Question:
I have to make a dynamic structure for the image above. The image represents a warehouse, with 4 corridors each one with 3 shelves. Inside the shelves theres a small amount of products (P1 P3, P5, etc) and the respective quantity of each one.
I was wondering if you can help me choose the best and simplest solution for this problem.
Maybe a bi-dimensional array of pointers to an array of structures? or Linked lists?
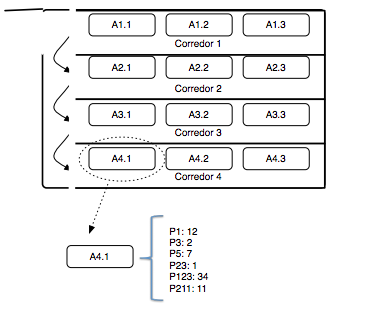
Answer: '''
struct {
char* product_name;
int quantity;
} product_s;
struct {
char* shelf_name;
int num_products;
struct product_s *products;
} shelf_s;
typdef struct {
int corridor;
int num_shelf;
struct *shelf_s;
} corridor_t;
'''
This would store your information.
Next:
'''
#define NUMBER XXX
corridor_t *corridor = (corridor_t*)malloc(sizeof(*corridor) * NUMBER);
'''
Usage is clear?